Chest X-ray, PA view. Patient: 52 years old, sex M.
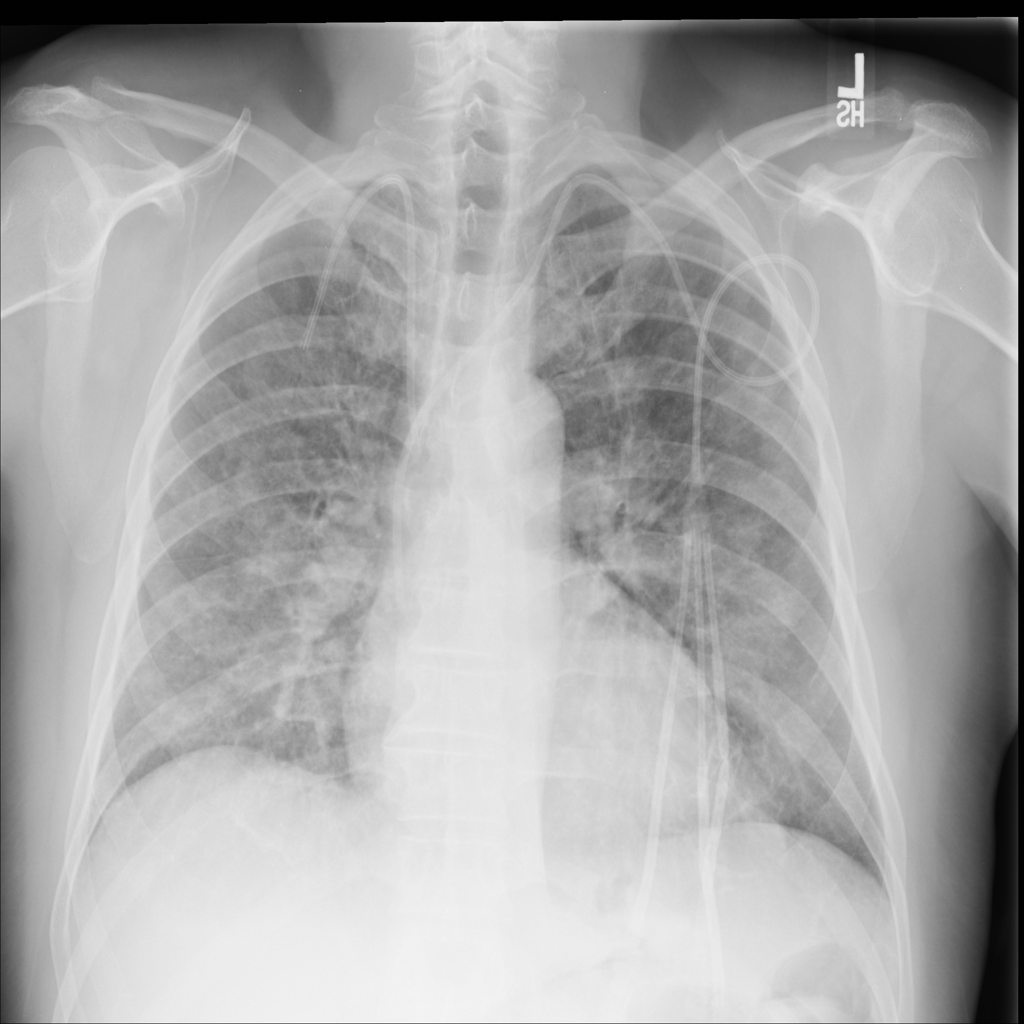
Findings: No Finding